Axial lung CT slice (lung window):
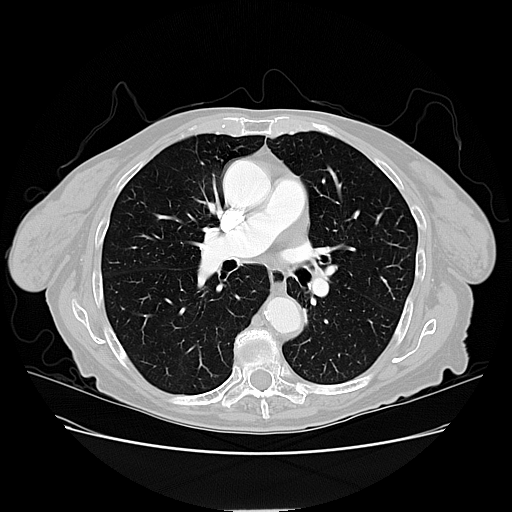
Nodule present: no